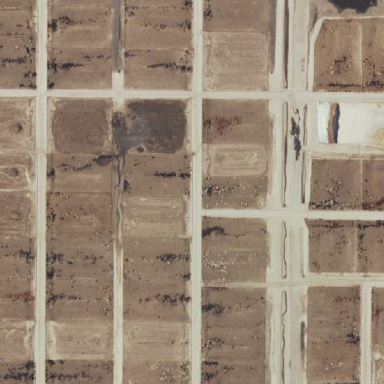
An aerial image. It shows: Farmyard dedicated to feedlot farming system.